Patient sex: F
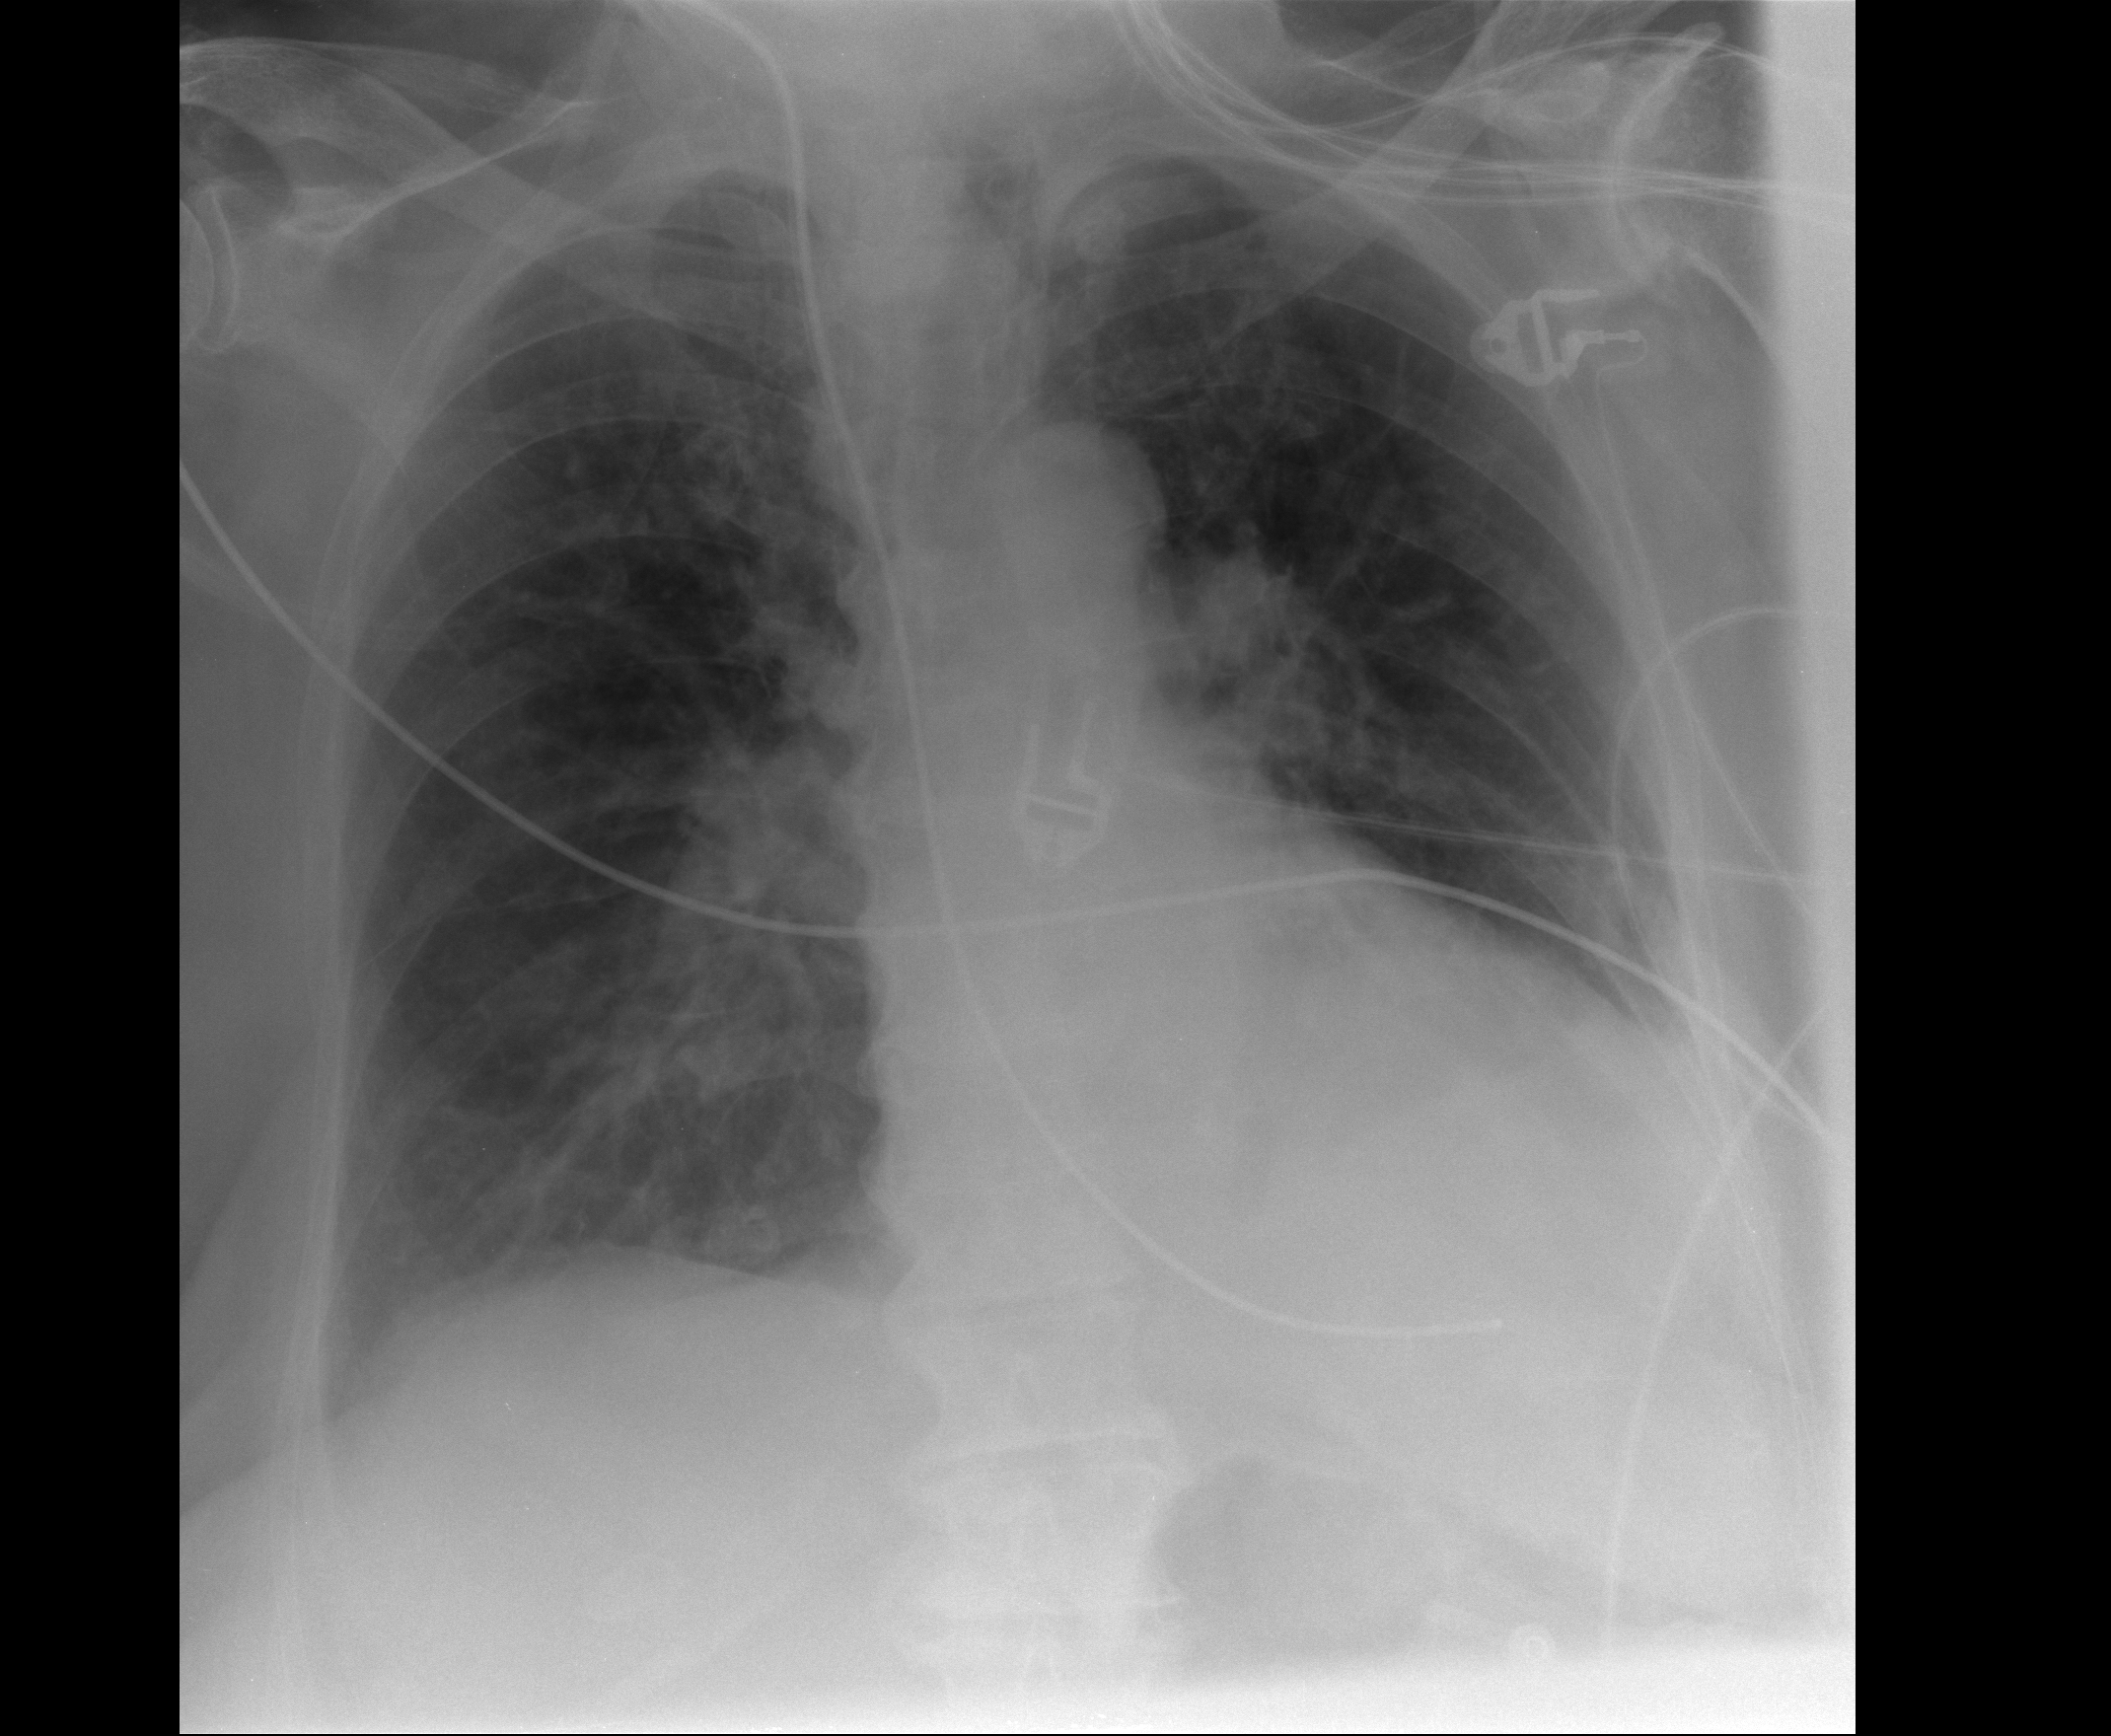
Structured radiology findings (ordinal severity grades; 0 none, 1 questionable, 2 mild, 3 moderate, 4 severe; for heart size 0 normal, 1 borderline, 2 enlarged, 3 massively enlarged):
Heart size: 1
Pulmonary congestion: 2
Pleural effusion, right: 0
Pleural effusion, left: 0
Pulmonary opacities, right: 1
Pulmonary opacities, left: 0
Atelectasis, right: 2
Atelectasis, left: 2